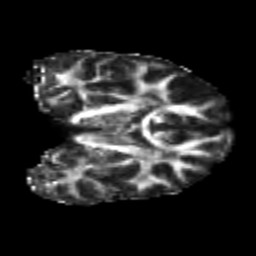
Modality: FA
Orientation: coronal
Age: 21
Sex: male
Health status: healthy
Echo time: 0.074 s